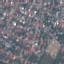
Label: Residential